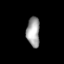
Tissue: lung
Cell type: Endothelial cells
Senescence score: 0.6614
Nuclear area (px): 386
Mean DAPI intensity: 161.018